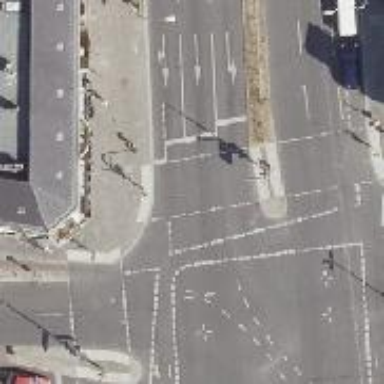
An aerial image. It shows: Footway crossing with traffic signals and pedestrian island.